Field crop: maize
Growth stage: 2
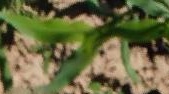
Species: maize